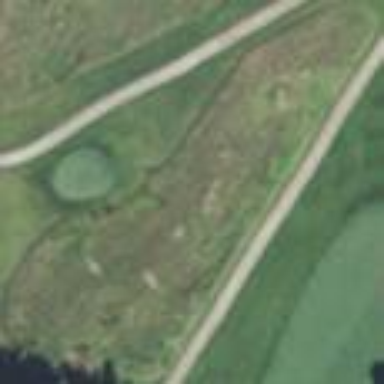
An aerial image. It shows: Rough grassy area used for golf.